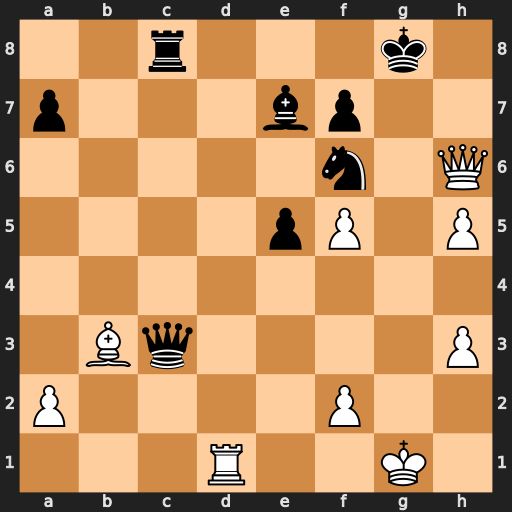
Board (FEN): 2r3k1/p3bp2/5n1Q/4pP1P/8/1Bq4P/P4P2/3R2K1
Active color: w
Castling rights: -
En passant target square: -
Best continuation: Kh2 Ng4+ hxg4